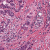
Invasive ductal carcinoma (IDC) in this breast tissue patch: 1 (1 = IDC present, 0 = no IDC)